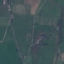
Land use / land cover class: Pasture